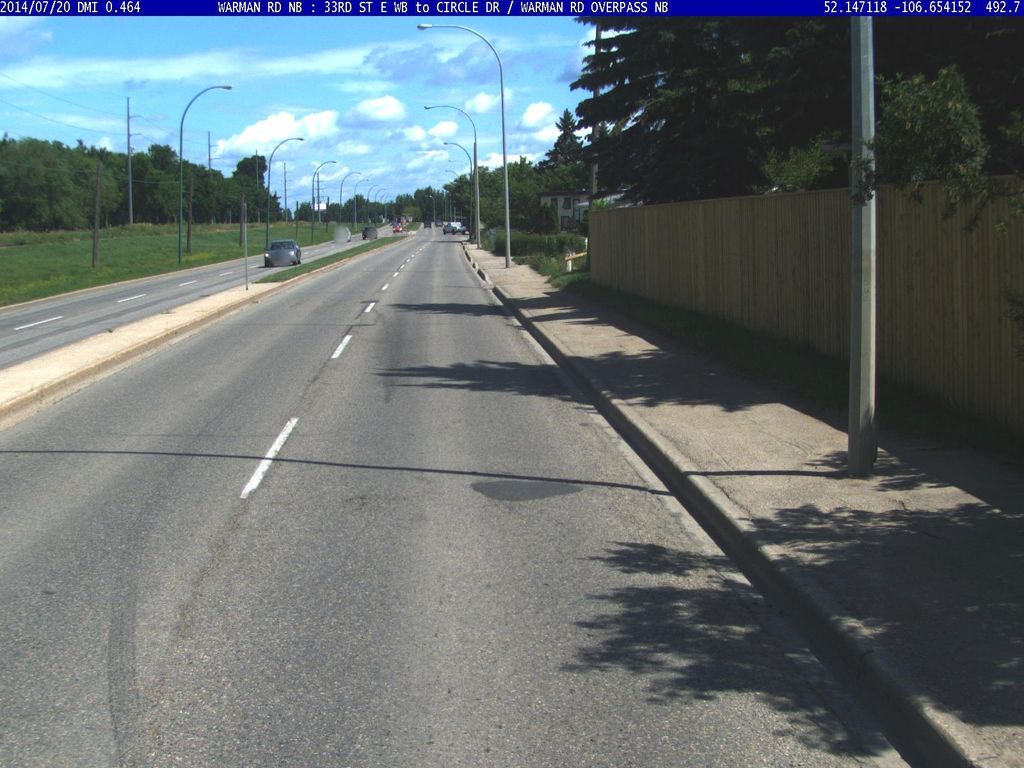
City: saskatoon